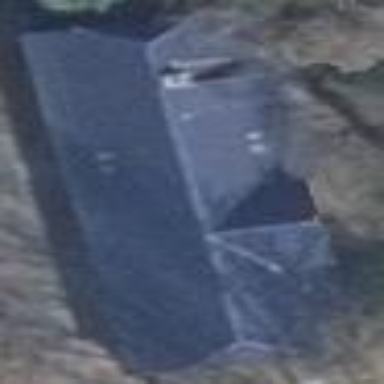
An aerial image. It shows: Building with gabled roof.